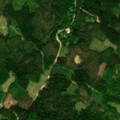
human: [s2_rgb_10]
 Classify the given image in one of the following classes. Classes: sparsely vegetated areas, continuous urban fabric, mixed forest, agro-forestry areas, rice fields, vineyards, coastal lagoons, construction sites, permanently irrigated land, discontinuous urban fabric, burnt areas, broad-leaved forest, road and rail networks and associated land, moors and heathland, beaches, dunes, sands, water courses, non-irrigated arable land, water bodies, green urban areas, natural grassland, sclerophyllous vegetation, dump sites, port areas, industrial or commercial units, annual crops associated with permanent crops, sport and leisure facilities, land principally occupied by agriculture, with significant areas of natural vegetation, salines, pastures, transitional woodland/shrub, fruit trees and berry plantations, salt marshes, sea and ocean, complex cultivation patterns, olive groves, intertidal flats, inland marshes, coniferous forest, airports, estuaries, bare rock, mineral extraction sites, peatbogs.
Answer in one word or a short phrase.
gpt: coniferous forest, mixed forest